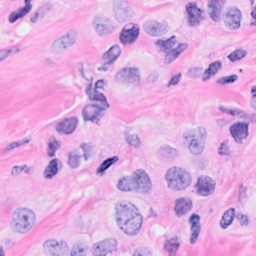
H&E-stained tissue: Breast